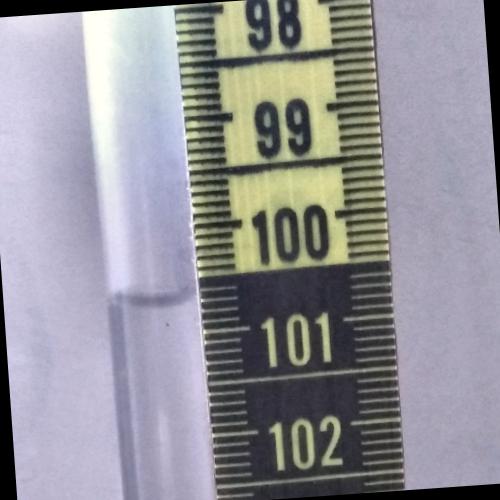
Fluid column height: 100.7 cm